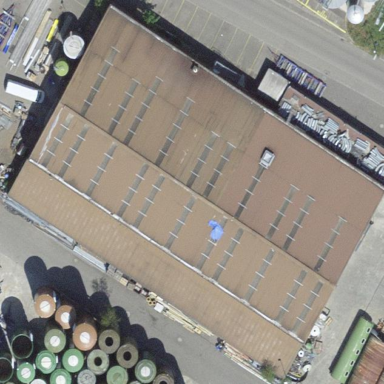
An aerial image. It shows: Industrial building.